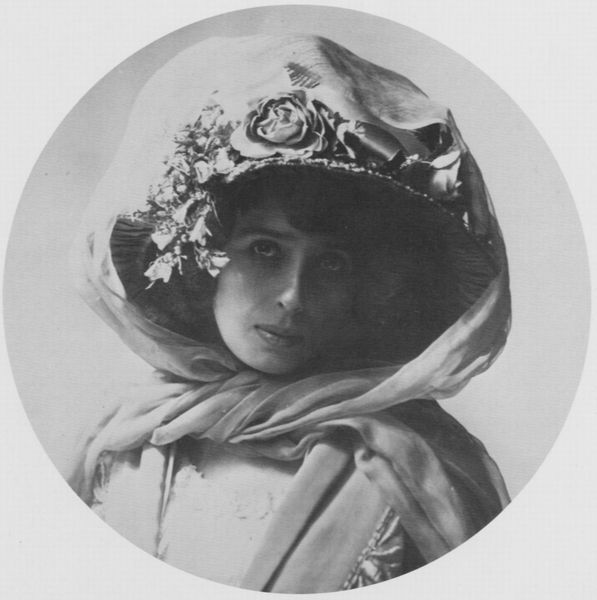
Titel: Mistinguett (Jeanne-Marie Bourgeois) (1875-1956), Varietekünstlerin
Künstler: Atelier Nadar
Institution: unbekannt
Schlagwörter: dunkel, kopf, schatten, umhang, weiß, mädchen, ausschnitt, blume, blumen, brust, frau, grau, haar, hell, hut, hüte, kleid, licht, mund, nase, schmuck, schwarz, blick, blüten, dame, rose, rosen, rot, schal, schleier, tuch, haube, schleife, alt, jacke, jung, augen, band, falten, gesicht, knoten, mensch, bildnis, portrait, porträt, gewand, haare, mantel, stoff, blatt, brustbild, lippen, locke, locken, schön, seide, traurig, zart, kreis, rund, tondo, helldunkel, schärpe, kopfbedeckung, monochrom, füllig, jugendstil, glanz, verzierung, robe, brot, junge frau, wange, krempe, gesteck, frühling, abbild, satin, foto, fotografie, photographie, medaillon, schwarz-weiss, photo, gebunden, manteö, schüchtern, süß, kopfschmuck, aufnahme, lady, kapuze, rondo, schmachten, schwarzweiß foto, erwartungsvoll, jugendstilhafte elemente, lippem